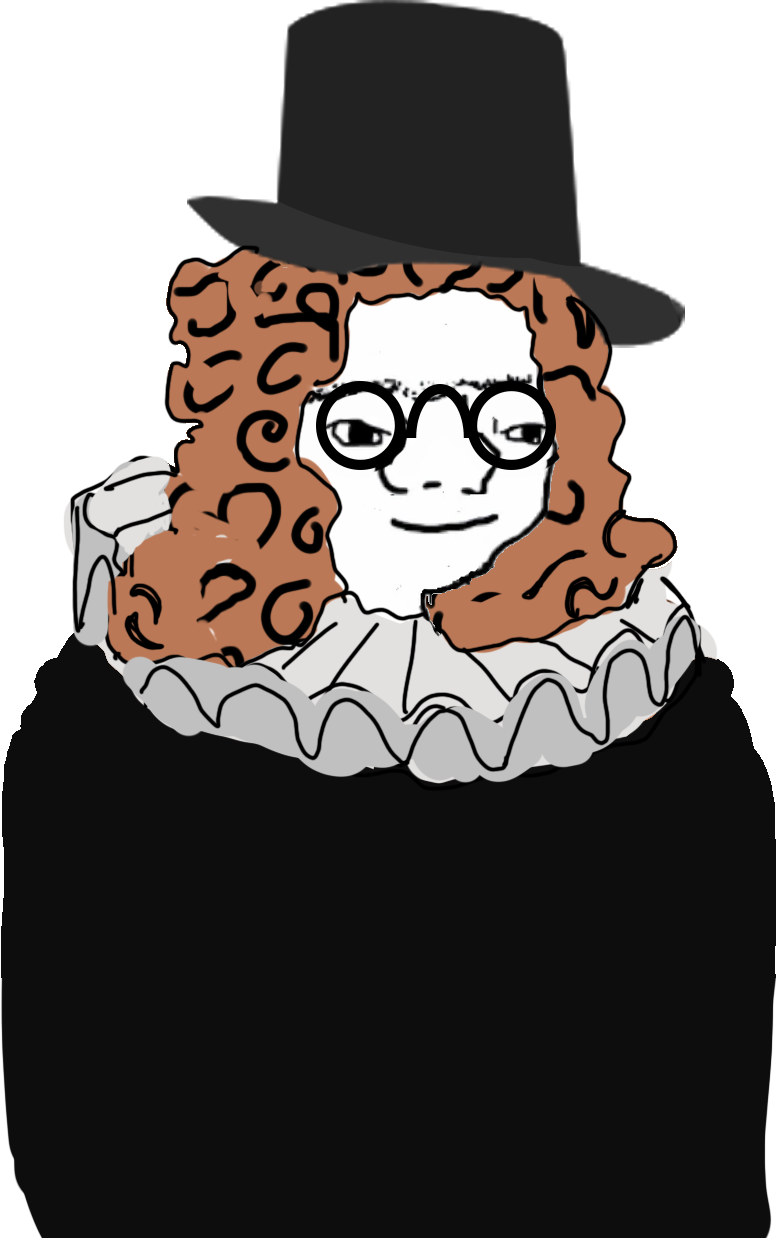
Label: 5_Zoomer